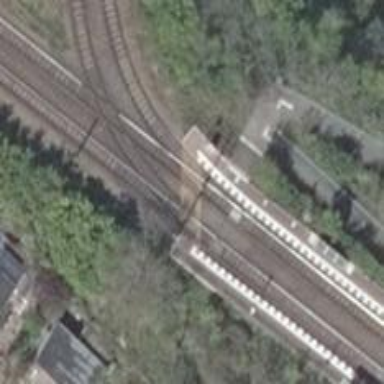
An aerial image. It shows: Railway switch.